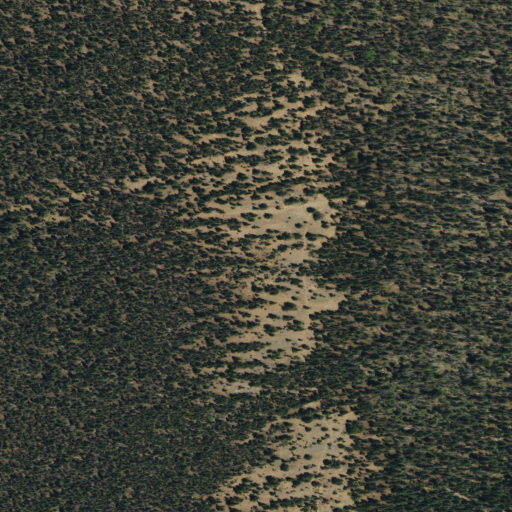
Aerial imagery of ridge(s) in New Mexico named Red Hills containing only evergreen forest